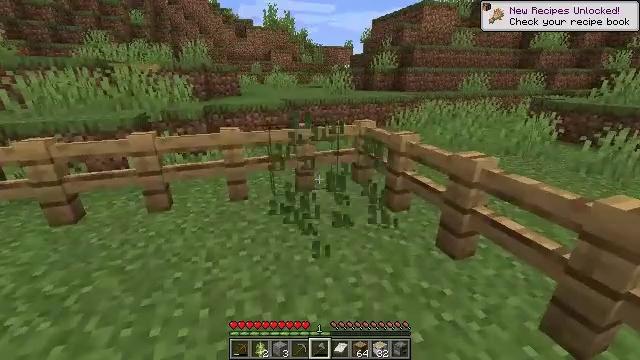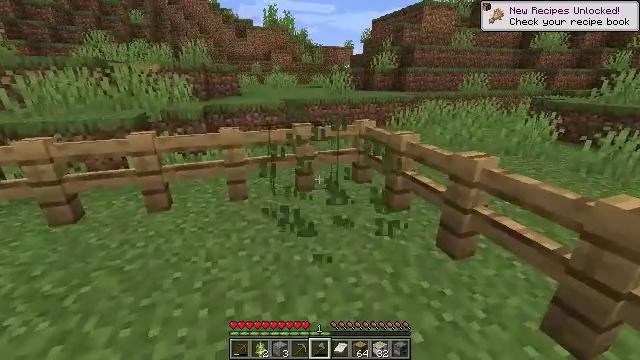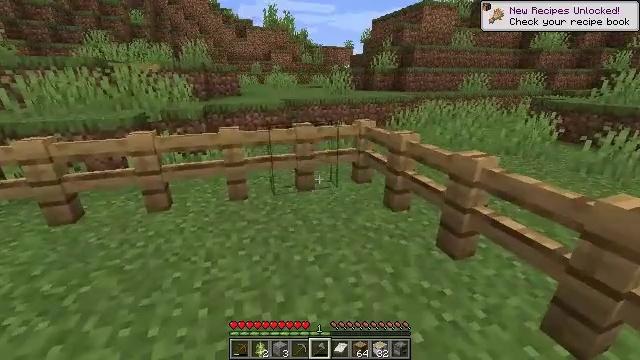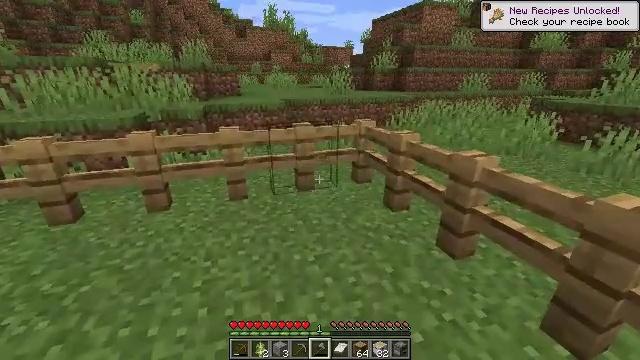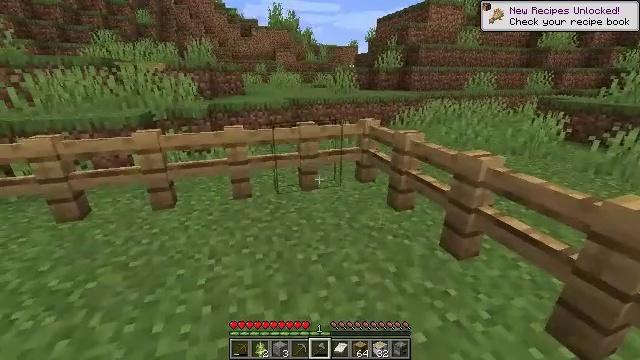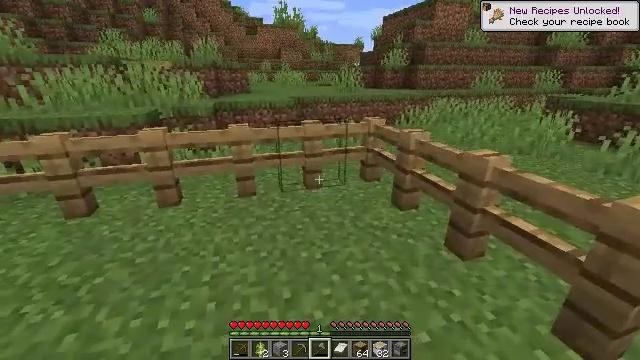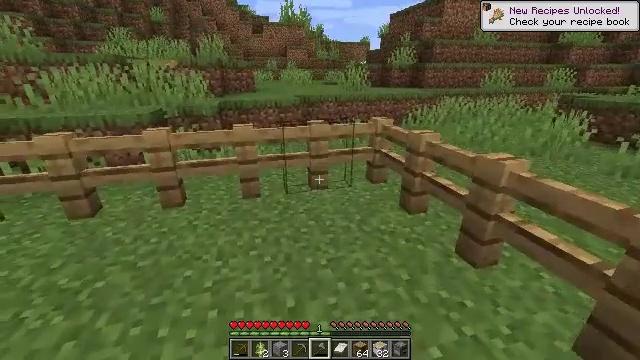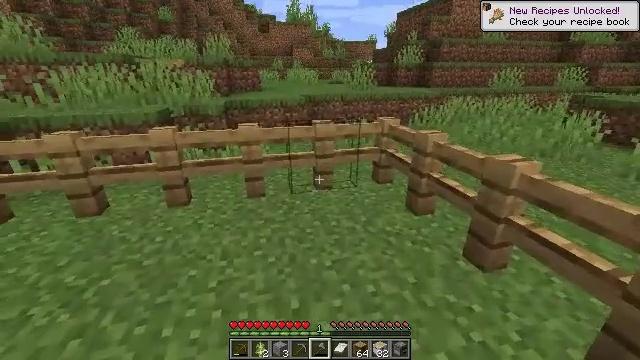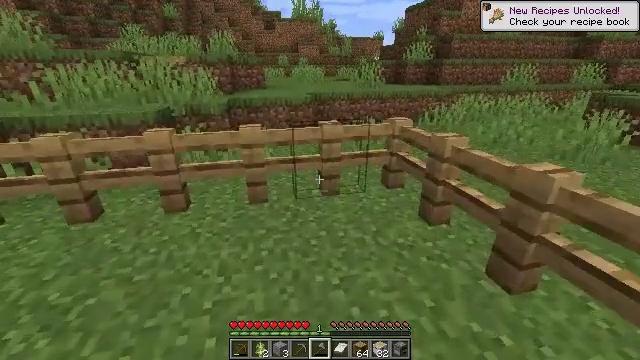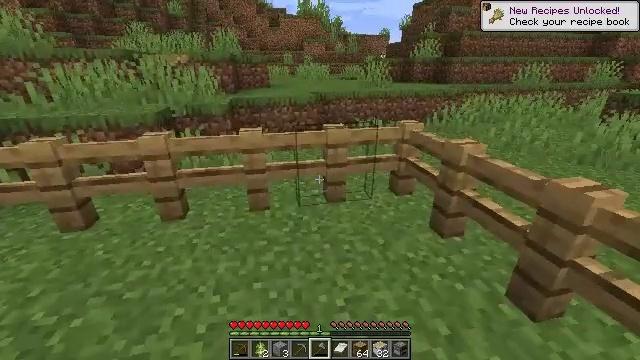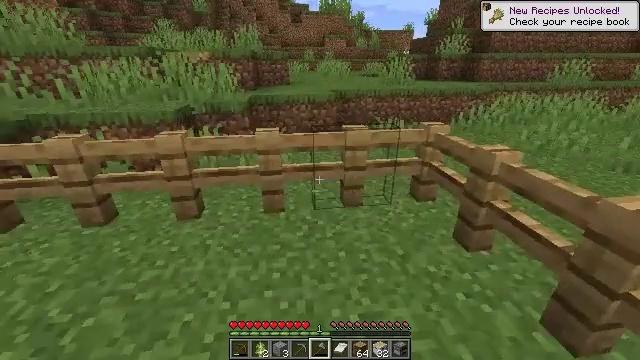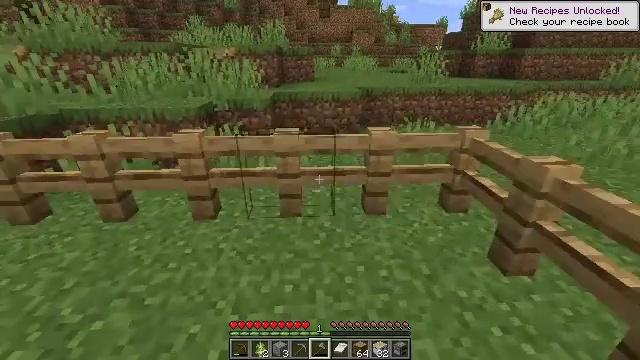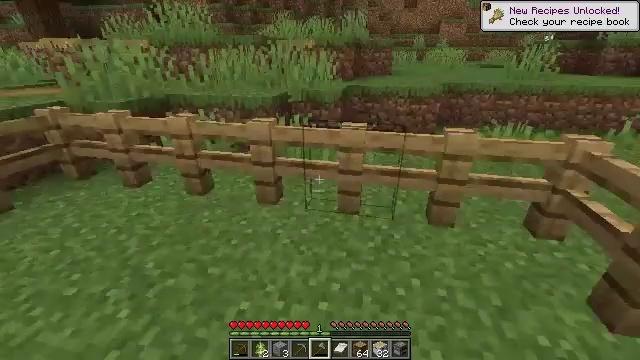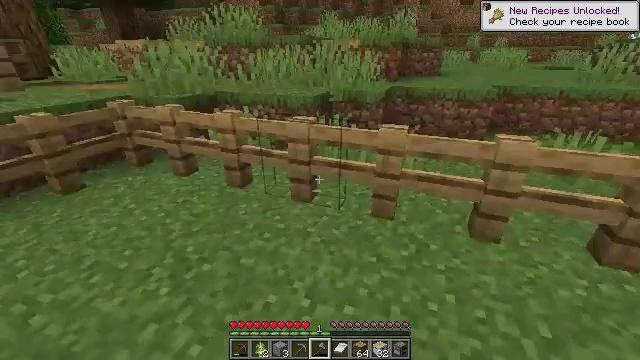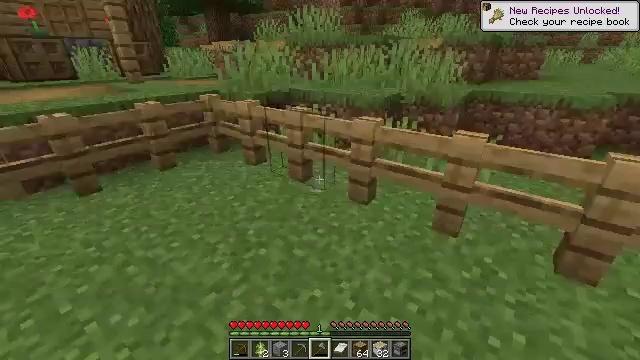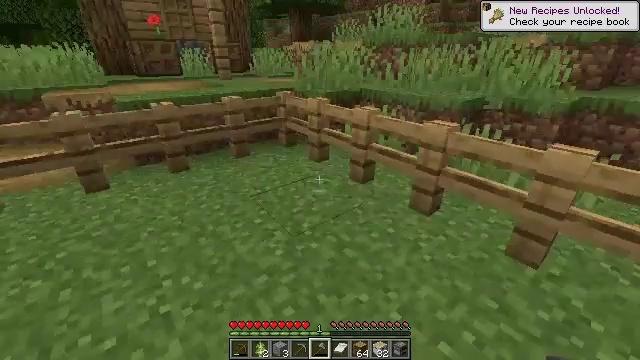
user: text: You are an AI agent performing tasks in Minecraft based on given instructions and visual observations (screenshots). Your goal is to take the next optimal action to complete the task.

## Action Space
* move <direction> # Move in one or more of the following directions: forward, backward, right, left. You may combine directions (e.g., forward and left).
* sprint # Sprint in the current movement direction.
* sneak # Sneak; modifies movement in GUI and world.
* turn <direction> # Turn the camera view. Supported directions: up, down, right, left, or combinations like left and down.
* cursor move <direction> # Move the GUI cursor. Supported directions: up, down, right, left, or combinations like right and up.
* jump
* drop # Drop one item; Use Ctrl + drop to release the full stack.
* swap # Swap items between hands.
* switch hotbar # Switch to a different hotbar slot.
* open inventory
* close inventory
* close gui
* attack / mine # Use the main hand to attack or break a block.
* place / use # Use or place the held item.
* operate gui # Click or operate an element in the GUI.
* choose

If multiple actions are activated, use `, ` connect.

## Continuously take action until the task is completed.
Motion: motion action
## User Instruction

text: Clear away tall grass.
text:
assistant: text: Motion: no_op
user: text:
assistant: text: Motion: no_op
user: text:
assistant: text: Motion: no_op
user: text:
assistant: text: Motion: no_op
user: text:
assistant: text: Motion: turn left
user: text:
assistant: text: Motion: move forward, turn left
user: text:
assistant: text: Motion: move forward, turn left
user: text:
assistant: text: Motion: move forward, turn left
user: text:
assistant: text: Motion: move forward, turn left
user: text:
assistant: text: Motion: move forward, turn left
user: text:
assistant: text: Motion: turn left
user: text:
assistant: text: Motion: turn left and down
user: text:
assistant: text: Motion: turn left
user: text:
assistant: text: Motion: turn left
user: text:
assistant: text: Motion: turn left
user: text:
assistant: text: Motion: turn left
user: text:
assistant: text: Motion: turn left
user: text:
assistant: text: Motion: no_op
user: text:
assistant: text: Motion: no_op
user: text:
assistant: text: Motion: no_op
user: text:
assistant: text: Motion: no_op
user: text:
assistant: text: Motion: no_op
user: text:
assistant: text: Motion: no_op
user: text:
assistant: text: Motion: no_op
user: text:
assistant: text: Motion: no_op
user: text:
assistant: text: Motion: no_op
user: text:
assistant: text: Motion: no_op
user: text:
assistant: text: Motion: no_op
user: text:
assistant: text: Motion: turn left and up
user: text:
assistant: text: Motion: turn left